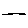
Label: line